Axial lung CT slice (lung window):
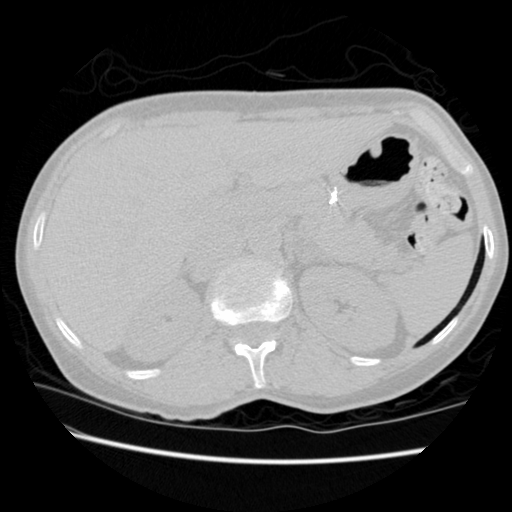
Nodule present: no